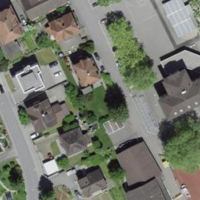
EUNIS habitat code: 54
Species observed at this site:
Aegopodium podagraria